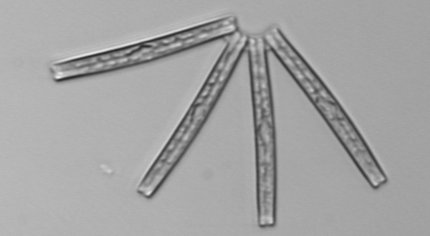
Label: Thalassionema